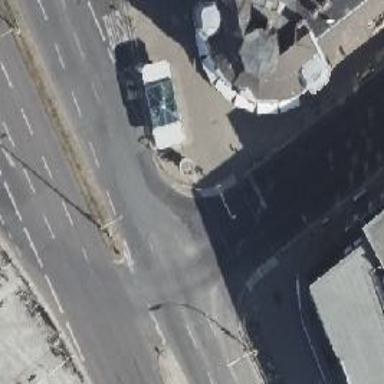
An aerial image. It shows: Road crossing with traffic signals.